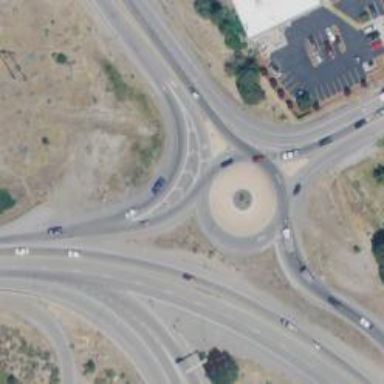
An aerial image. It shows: Roundabout at trunk highway with expressway.